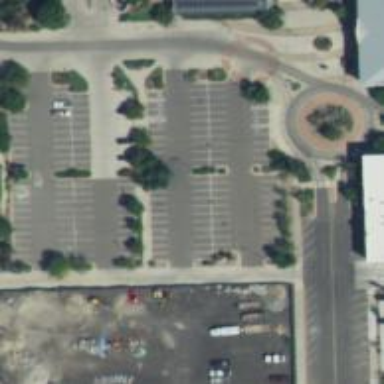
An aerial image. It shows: Parking space.